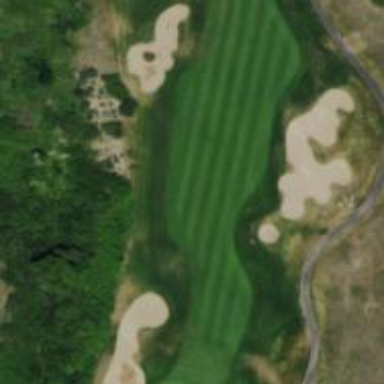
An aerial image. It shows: Golf fairway surrounded by grass.